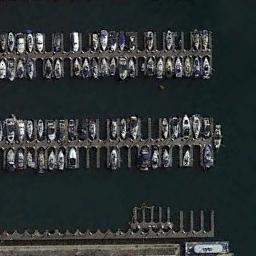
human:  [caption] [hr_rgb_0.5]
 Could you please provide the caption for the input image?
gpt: There are ships in the harbor, And there are ships moving .

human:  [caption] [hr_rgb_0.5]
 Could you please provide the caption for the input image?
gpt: There are many yachts moored neatly on the sea side of the harbor, And there are still many spaces left .

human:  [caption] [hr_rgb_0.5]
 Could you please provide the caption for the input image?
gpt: There are many ships in the harbor .

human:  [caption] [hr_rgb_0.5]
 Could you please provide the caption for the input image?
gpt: The harbor has lots of neatly docked boats and the color of the waters is dark green .

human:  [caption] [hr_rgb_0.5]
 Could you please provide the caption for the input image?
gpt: There are many ships at the harbor .